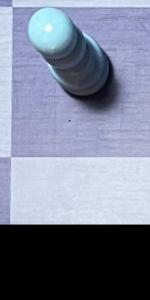
Label: Empty